Question: I wrote a script in Google Apps Script, when I add an editor (a group here) to a Folder Class with email.

The problem it's this method send notification to everyone in this group, can I remove notifications ?
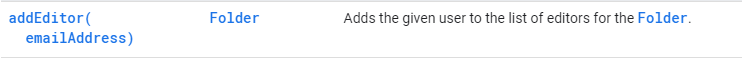
Answer: Thanks to Google Advanced Service enabled (Drive API), you can do that :
'''
Drive.Permissions.insert(
{
'role': 'writer',
'type': 'user',
'value': 'user@email.com'
}, ClassFile.getId(),
{
'sendNotificationEmails': 'false'
});
'''
To do this :
And enable Drive API :
<URL>